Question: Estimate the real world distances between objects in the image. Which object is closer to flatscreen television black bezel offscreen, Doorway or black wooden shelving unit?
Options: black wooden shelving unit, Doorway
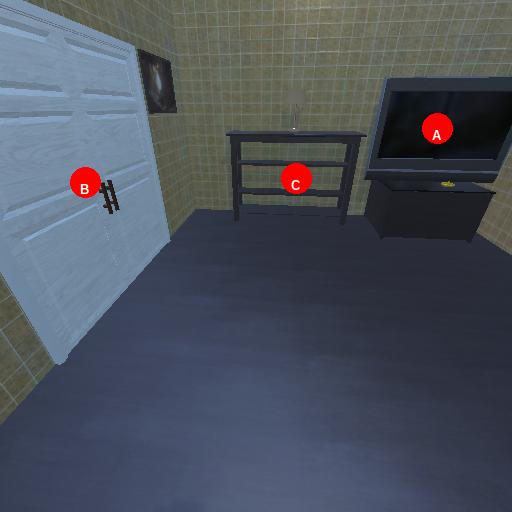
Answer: black wooden shelving unit